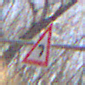
Verkehrszeichen: KurveLinks
Umgebung: Outdoor, Nature
Tageszeit: Midday
Wetter: Clear
Licht: Natural
Jahreszeit: NotSpecified
Kontrast: HighContrast